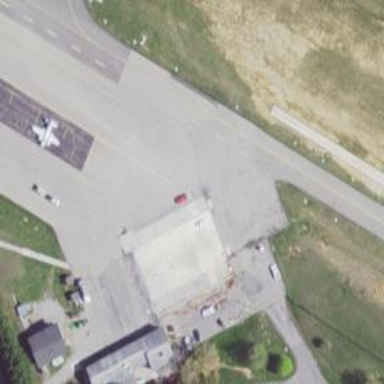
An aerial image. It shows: Hangar building at the airport.